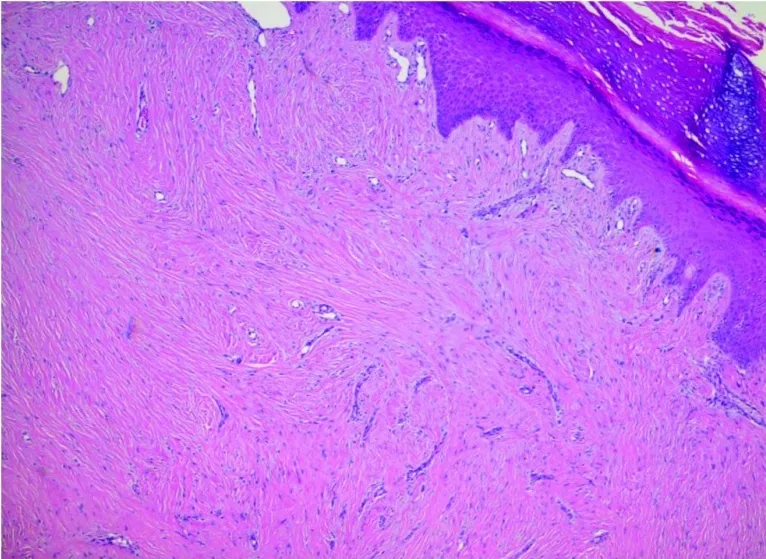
Proteus syndrome: Biopsy from the cerebriform nevus of the foot. . Hematoxylin and eosin (magnification x100).
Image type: pathology (h&e)